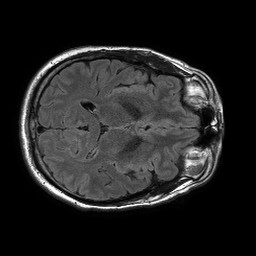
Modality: FLAIR
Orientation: axial
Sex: male
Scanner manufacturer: philips
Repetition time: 11 s
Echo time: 0.125 s